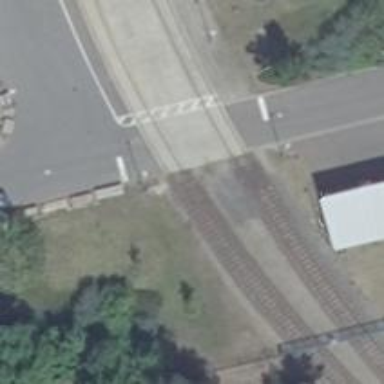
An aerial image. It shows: Level crossing along the railway.